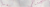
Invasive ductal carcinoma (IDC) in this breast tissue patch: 0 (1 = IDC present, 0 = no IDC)